Question: I'm trying and organizing Official Versions of my solutions and projects within Sharepoint Libraries, and I stumbled across this problem:
There are certain published packages which contain more than one project. I'm currently grouping by a "Project" column I created, but some packages seem to belong in more than one area.

As to say, I want to Split "2011/01 Branch" into 4 website projects. But some packages include more than one website, so I want to see the same file inside every "group".
For instance, I could have a column named Projects with multiple values, so "file_cabbage" would have "Project A", "Project B" and "Project C" as Projects.
So I would have:
Project A:
-
Project B:
- -
Project C:
- -
Project D:
- -
How to accomplish this?
Thanks in advance.
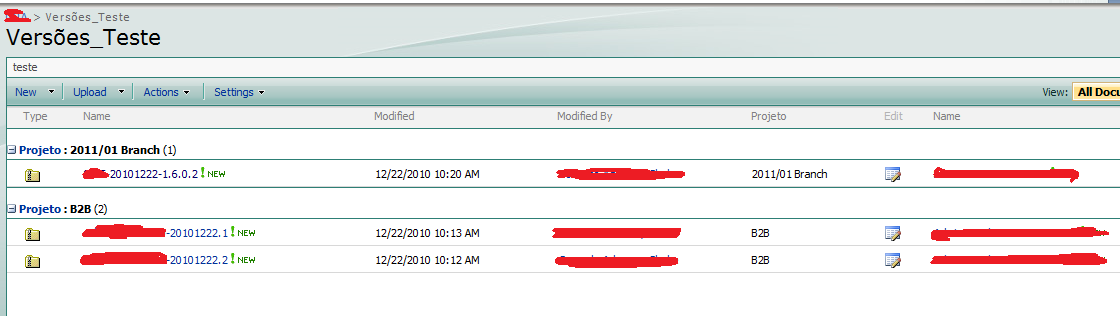
Answer: Unfortunately the simple CAML GroupBy doesn't seem to work with choice fields that allow multiple values. The modify list view page only offers you the option to group by a choice field if it is single-valued.
In SharePoint 2010 these views use the XsltListViewWebPart, which gives you sufficient flexibility to produce a list structured in this way provided you are prepared to modify the default XSLT. The downside is that XSLT can be challenging if you are not familiar with it.